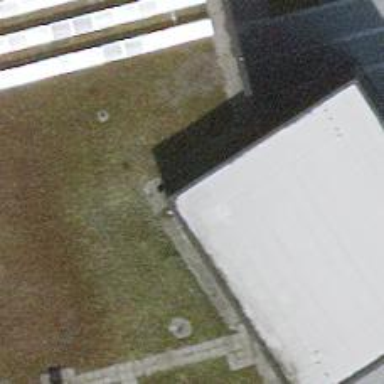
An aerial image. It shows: Kiosk.